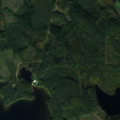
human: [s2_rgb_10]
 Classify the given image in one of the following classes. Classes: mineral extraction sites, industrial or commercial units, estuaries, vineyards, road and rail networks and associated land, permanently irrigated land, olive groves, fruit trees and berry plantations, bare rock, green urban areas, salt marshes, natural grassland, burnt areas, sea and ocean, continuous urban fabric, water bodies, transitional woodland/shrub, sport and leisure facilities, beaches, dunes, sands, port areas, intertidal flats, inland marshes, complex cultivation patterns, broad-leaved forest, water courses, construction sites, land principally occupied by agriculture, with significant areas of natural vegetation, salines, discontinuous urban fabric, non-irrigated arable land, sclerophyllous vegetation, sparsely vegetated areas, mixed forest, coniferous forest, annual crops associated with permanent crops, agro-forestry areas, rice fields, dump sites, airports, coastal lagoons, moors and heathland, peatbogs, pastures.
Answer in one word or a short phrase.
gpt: coniferous forest, mixed forest, water bodies